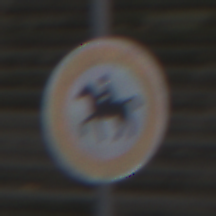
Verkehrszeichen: VerbotReiter
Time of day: Midday
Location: Outdoor (Urban)
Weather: Overcast
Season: NotSpecified
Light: Natural